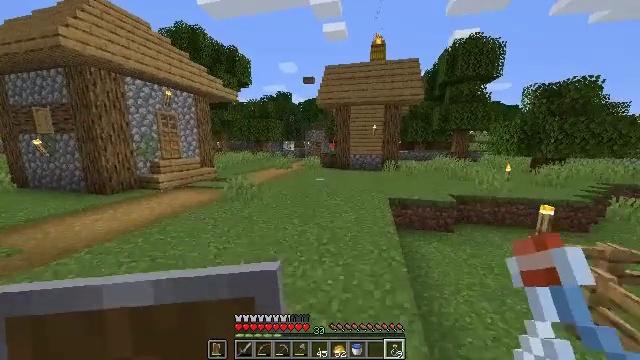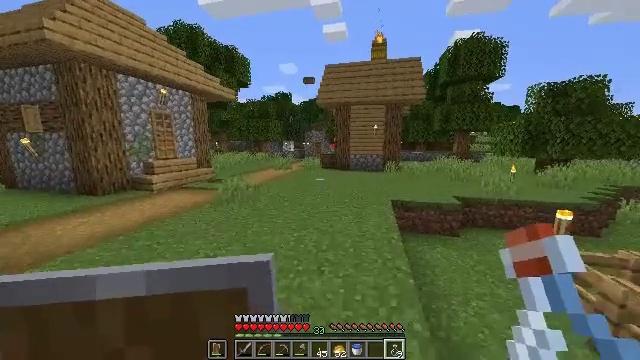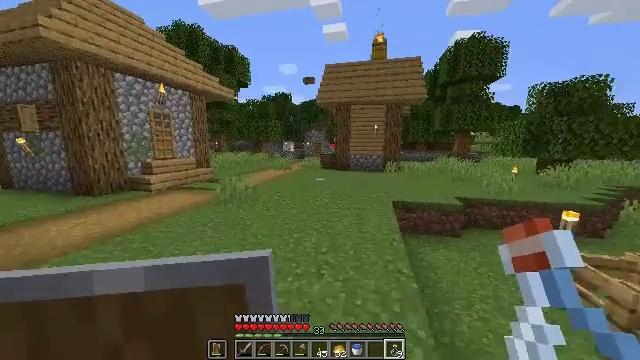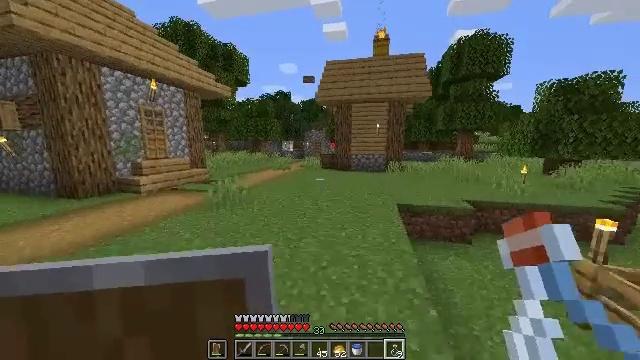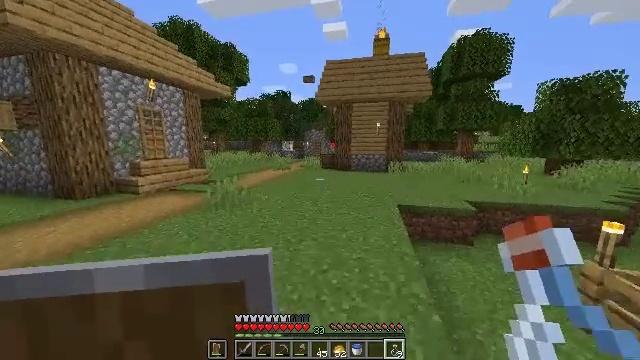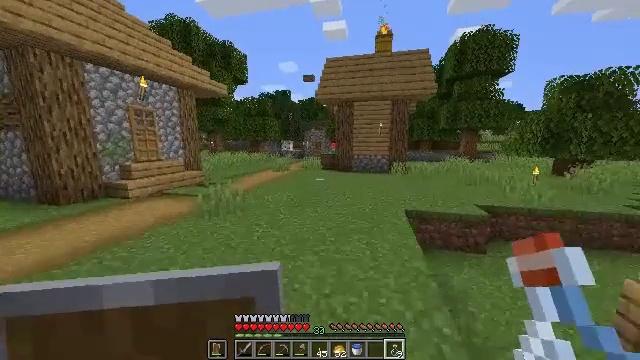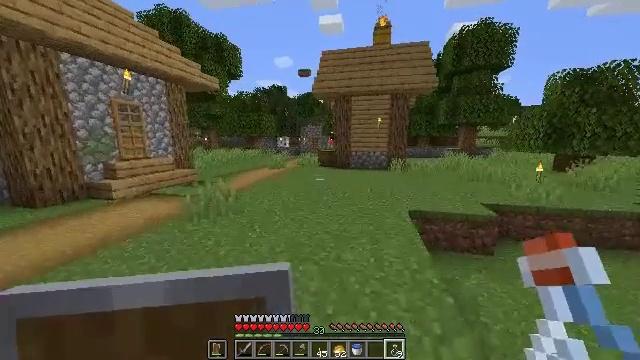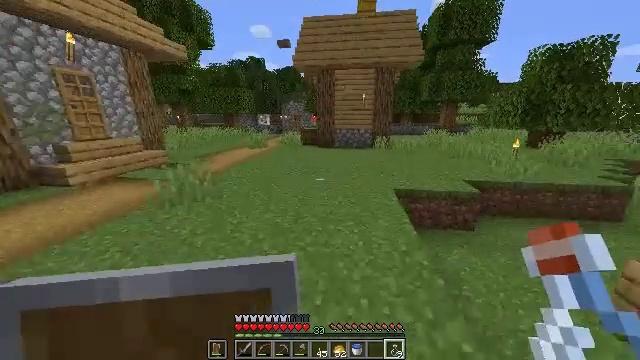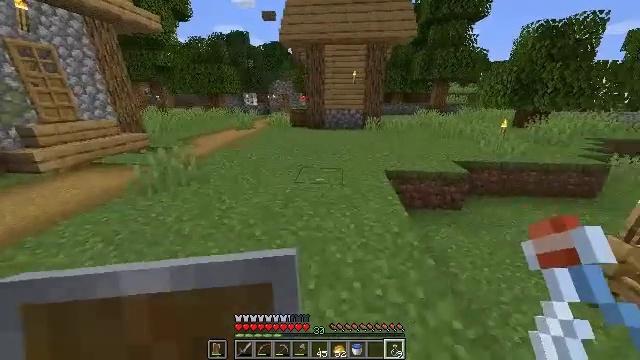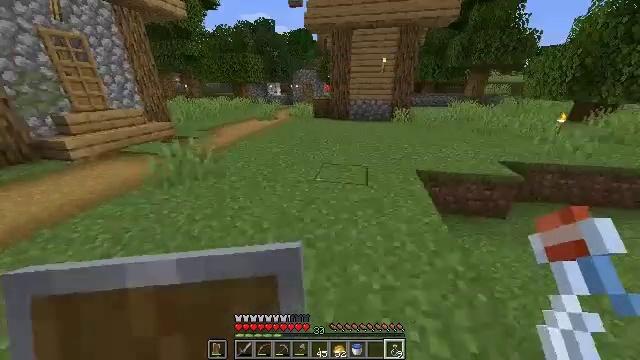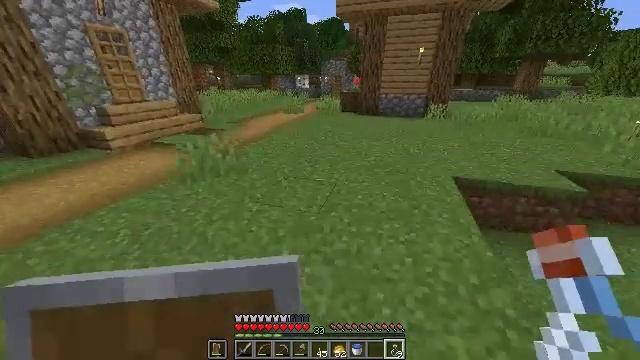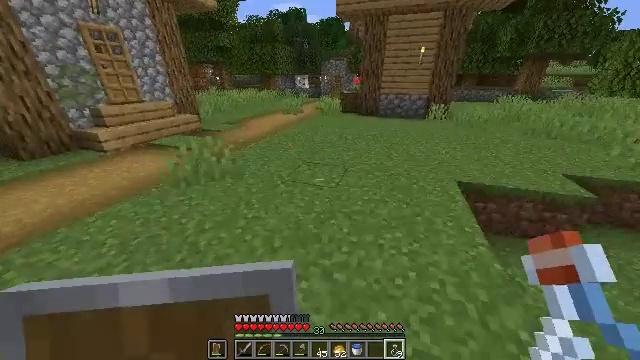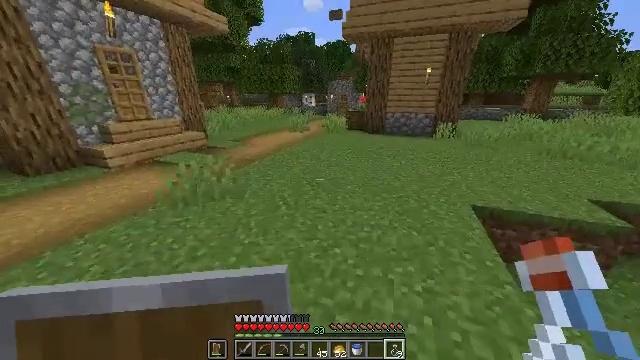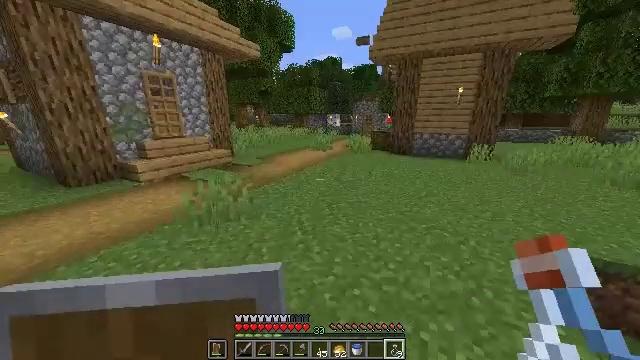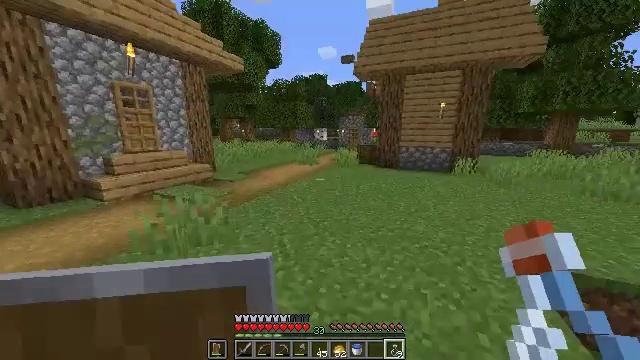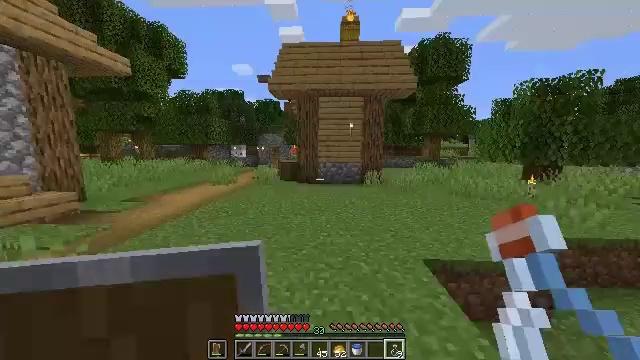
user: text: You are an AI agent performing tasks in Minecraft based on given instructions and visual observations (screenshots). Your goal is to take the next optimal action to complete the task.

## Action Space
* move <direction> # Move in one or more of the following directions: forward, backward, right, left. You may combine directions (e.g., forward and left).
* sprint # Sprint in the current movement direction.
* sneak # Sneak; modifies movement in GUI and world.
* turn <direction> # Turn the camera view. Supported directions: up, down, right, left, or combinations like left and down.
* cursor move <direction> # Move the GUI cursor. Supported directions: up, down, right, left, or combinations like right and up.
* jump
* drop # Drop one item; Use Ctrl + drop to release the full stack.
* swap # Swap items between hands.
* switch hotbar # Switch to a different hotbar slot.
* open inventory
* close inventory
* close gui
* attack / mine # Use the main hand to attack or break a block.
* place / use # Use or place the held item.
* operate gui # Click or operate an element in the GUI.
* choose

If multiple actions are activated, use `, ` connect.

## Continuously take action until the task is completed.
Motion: motion action
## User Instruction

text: Break the dandelion to obtain it.
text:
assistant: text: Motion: move forward
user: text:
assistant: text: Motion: move forward
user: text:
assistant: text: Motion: move forward
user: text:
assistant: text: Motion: move forward
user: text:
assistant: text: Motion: move forward
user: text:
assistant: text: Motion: move forward, turn down
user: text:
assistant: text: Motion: move forward, turn right and down
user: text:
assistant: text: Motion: move forward, turn right and down
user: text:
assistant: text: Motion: move forward, turn left and down
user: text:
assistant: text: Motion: move forward, turn left and down
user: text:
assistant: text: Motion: move forward
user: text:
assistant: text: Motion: move forward, turn left and up
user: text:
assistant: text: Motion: move forward, turn left and up
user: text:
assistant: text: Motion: move forward and move right, turn right and up
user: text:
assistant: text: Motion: move forward and move right, turn right and up
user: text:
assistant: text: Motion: move forward and move right, turn right and up
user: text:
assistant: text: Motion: move forward
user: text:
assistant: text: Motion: move forward, sprint, turn right
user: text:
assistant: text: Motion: move forward, sprint, turn right and down
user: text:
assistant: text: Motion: move forward, turn right and down
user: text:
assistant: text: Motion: move forward, turn right
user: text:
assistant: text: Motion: move forward
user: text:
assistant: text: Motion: move forward and move left
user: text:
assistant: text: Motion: move forward and move left
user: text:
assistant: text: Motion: move forward and move left, turn right and up
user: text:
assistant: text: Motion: move forward
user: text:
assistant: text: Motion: move forward
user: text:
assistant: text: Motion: move forward
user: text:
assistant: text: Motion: move forward
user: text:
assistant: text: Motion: move forward